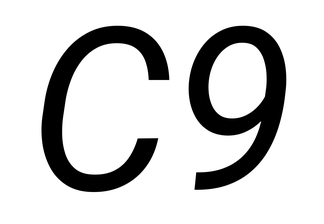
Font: Roboto-Italic_Italic